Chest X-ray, PA view. Patient: 40 years old, sex M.
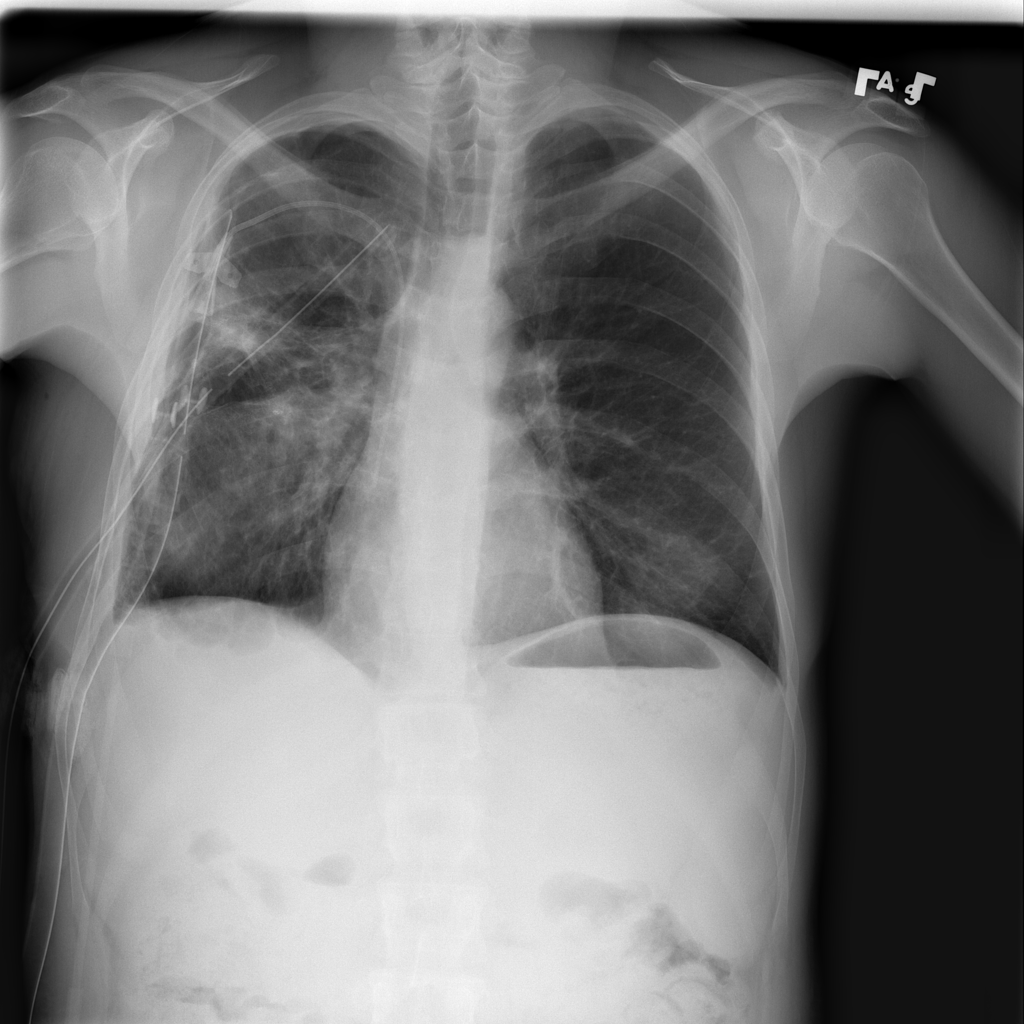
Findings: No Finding